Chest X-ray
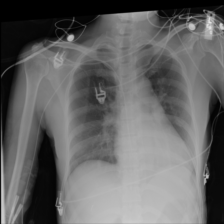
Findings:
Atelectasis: negative
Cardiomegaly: negative
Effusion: negative
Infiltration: negative
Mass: negative
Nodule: negative
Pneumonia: negative
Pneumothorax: negative
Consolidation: negative
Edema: negative
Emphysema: negative
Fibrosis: negative
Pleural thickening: negative
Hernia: negative